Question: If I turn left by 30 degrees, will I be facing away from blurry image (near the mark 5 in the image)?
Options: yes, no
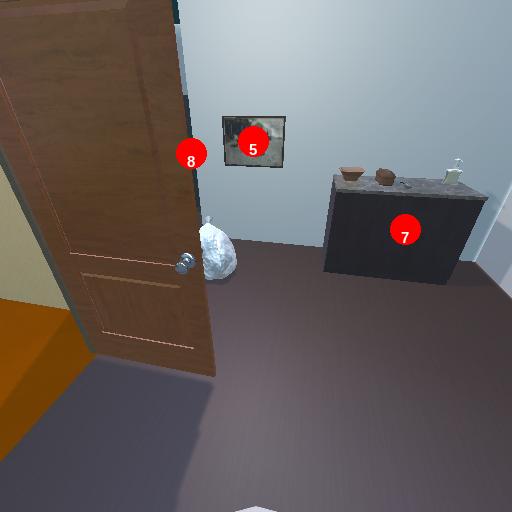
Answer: yes